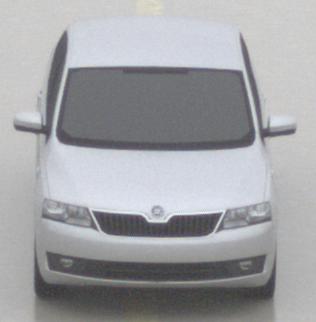
Make: Skoda
Model: Rapid
Detailed model: Rapid 1.2 Active Limousine
Model produced from: 2012/10
Model produced until: 2015/04
Doors: 5
Color: white
Road condition: wet road
Daytime: midday
Contrast: low contrast